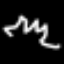
Label: leaf